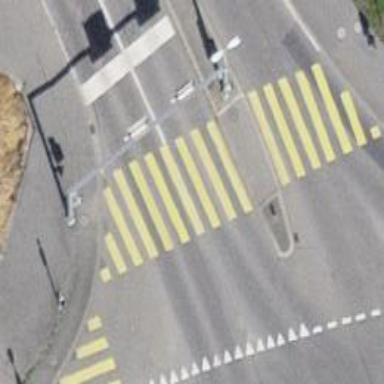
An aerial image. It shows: Zebra crossing with traffic signals and pedestrian island. The crossing is marked with zebra stripes.